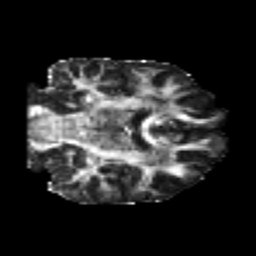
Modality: FA
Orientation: coronal
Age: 21
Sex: male
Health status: healthy
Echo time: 0.074 s